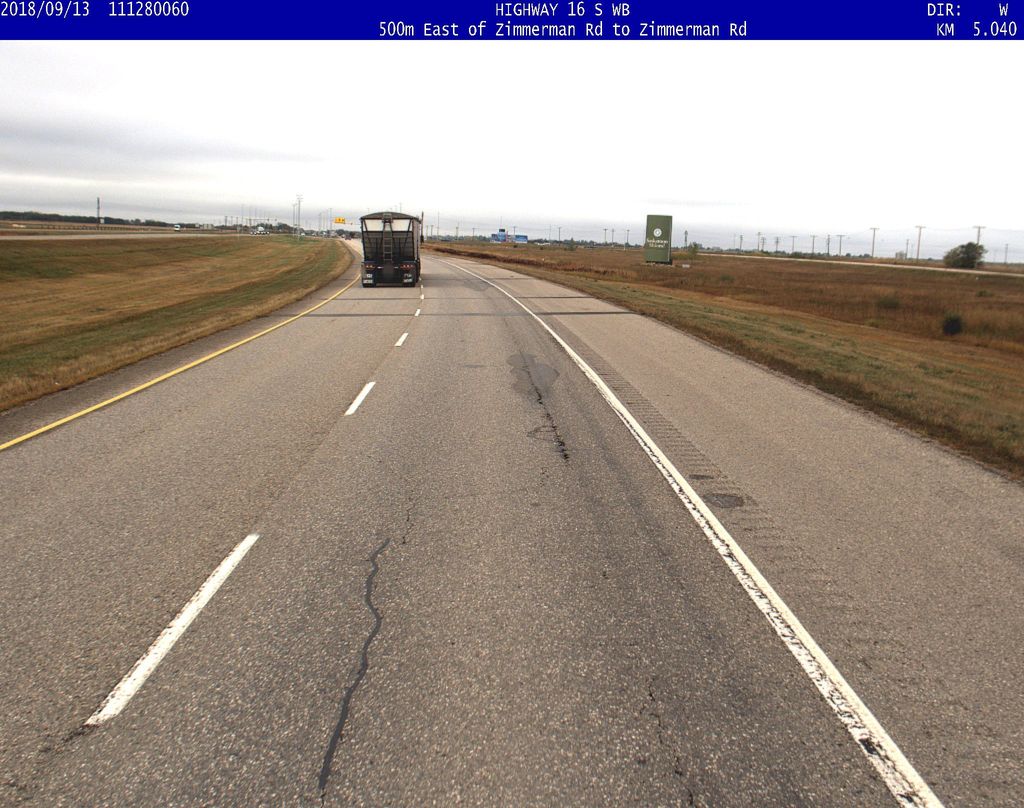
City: saskatoon